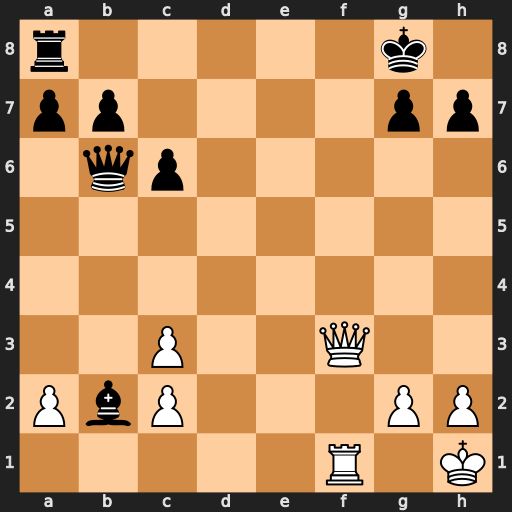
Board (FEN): r5k1/pp4pp/1qp5/8/8/2P2Q2/PbP3PP/5R1K
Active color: w
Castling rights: -
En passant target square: -
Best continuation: Qf7+ Kh8 Qf8+ Rxf8 Rxf8#